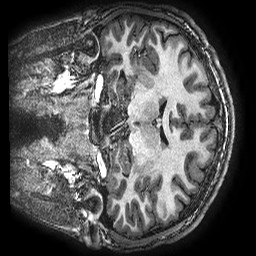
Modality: T1w
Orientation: coronal
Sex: male
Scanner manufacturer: ge
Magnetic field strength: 3 T
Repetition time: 0.00766 s
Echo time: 0.003476 s